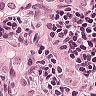
Metastatic tissue present: yes